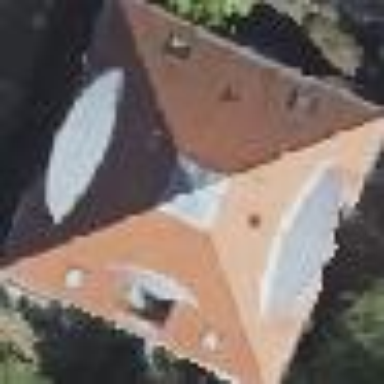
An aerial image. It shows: Pyramidal roof shapes the top of the apartments building.